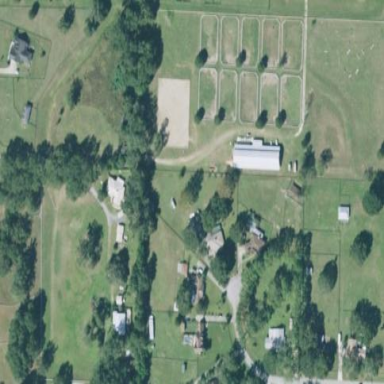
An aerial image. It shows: Farmyard area.